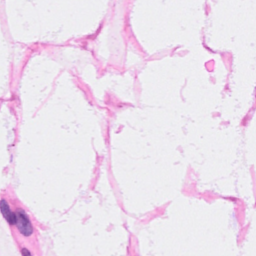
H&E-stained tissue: Breast